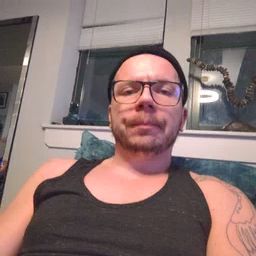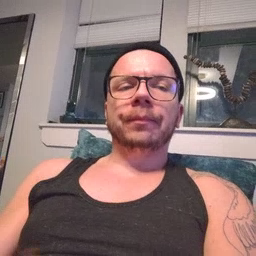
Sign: thankyou